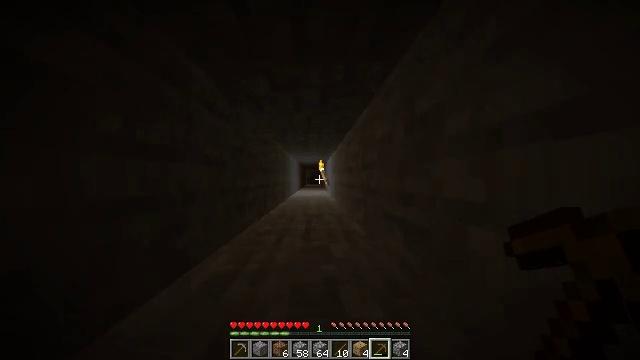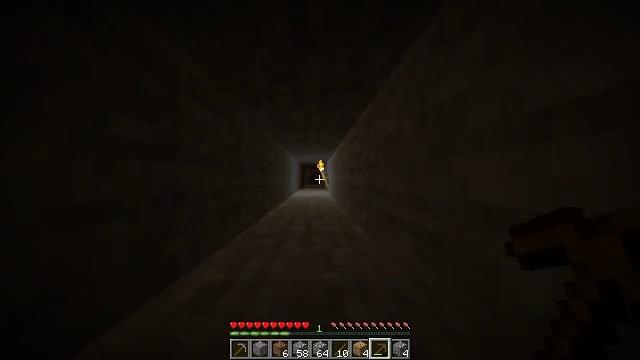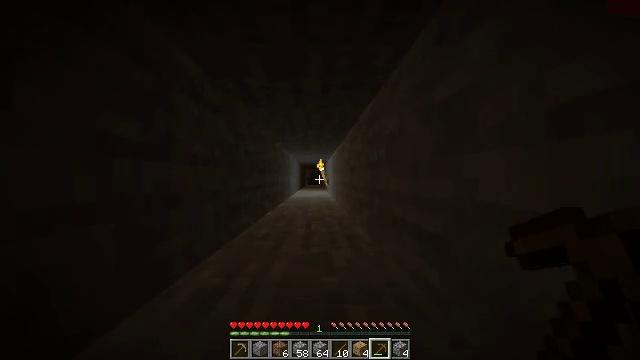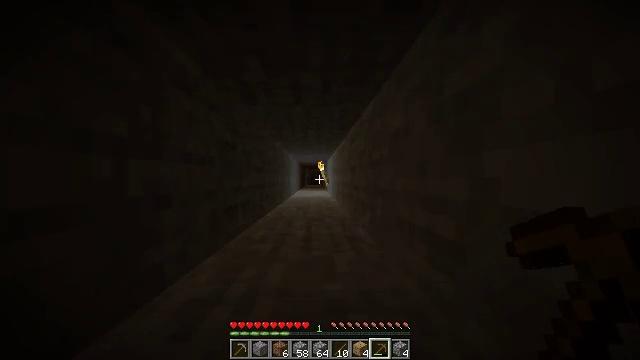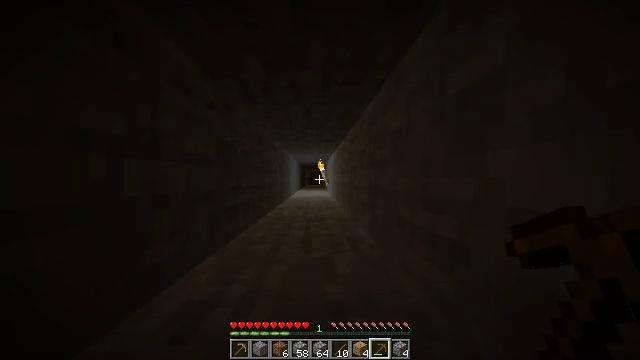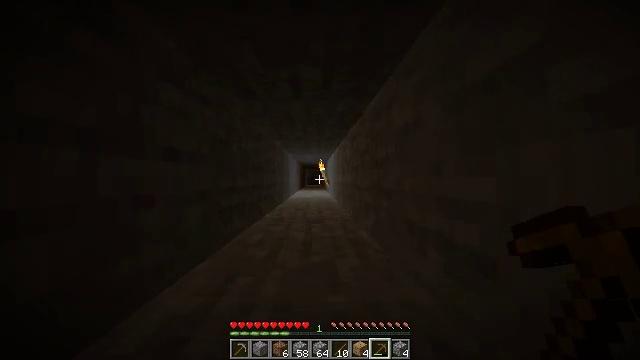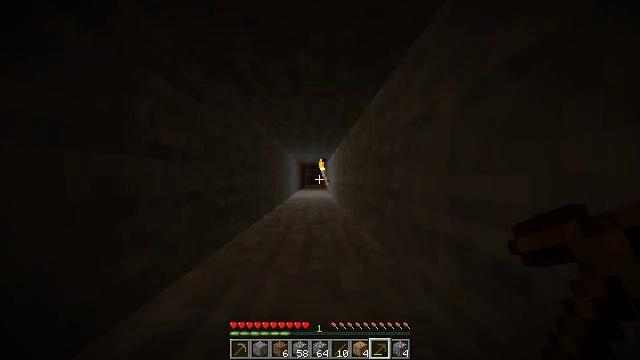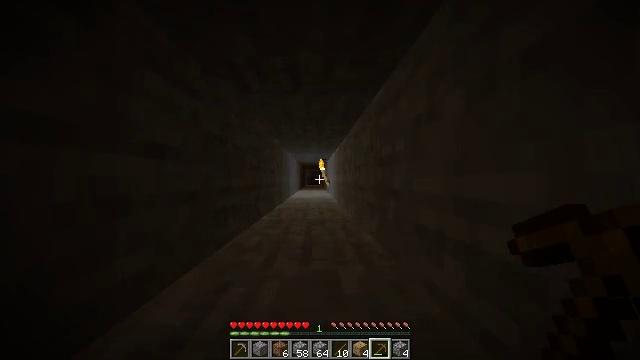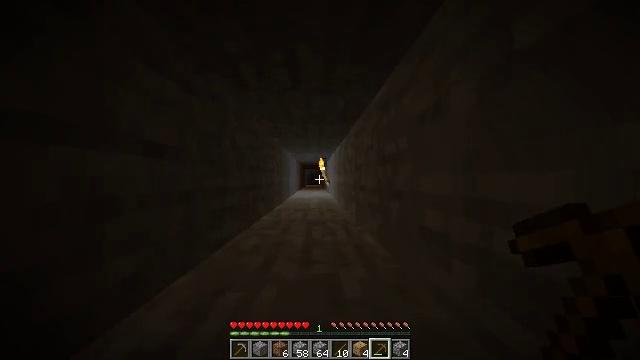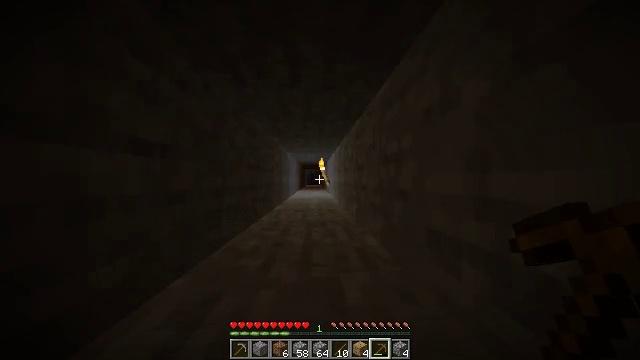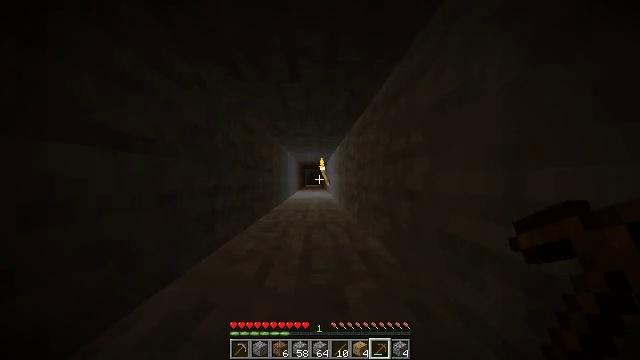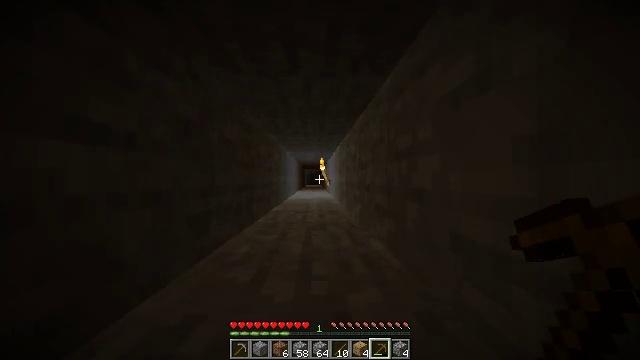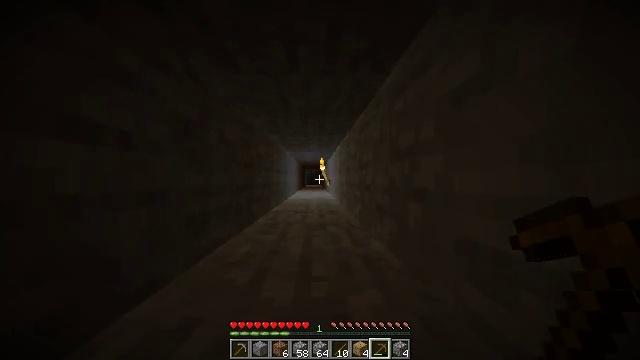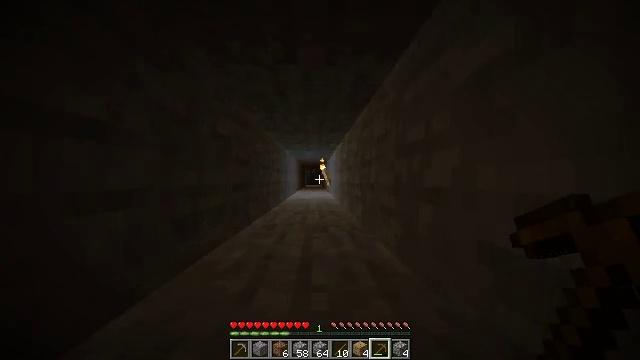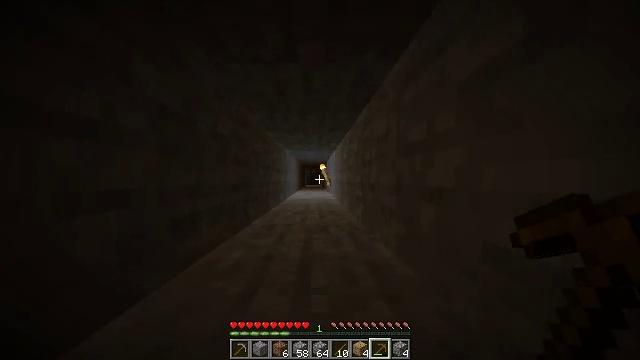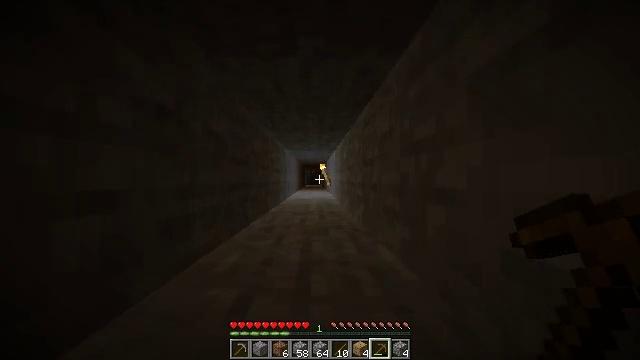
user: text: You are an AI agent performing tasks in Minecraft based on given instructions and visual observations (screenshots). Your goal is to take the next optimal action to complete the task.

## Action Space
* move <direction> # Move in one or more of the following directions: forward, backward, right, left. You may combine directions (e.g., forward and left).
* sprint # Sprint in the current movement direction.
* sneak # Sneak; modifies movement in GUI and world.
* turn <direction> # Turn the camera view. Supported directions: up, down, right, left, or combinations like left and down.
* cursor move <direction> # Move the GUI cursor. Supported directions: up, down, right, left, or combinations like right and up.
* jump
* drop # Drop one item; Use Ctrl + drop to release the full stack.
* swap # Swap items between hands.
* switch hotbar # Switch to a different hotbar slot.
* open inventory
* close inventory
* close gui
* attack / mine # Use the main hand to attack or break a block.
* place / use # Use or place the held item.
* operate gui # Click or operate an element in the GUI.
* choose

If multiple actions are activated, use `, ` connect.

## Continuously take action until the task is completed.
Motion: motion action
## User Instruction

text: Break the wall torch for relocation.
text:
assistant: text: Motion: move forward
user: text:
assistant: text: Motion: move forward
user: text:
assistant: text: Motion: move forward
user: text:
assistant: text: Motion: move forward
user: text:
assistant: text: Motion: move forward
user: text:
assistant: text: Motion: move forward
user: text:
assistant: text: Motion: move forward
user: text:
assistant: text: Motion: move forward
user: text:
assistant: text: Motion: move forward
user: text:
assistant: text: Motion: move forward
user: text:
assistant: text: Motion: move forward
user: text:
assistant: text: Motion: move forward
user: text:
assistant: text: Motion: move forward
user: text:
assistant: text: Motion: move forward
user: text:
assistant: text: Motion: move forward
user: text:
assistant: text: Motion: move forward
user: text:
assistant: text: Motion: move forward
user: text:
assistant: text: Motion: move forward
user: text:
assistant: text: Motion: move forward
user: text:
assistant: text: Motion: move forward
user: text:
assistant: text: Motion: move forward
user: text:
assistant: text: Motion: move forward
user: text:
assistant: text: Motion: move forward
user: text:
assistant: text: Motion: move forward
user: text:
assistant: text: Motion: move forward
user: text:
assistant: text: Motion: move forward
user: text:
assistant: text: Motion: move forward
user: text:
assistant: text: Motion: move forward
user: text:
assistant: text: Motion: move forward
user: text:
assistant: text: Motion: move forward